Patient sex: M
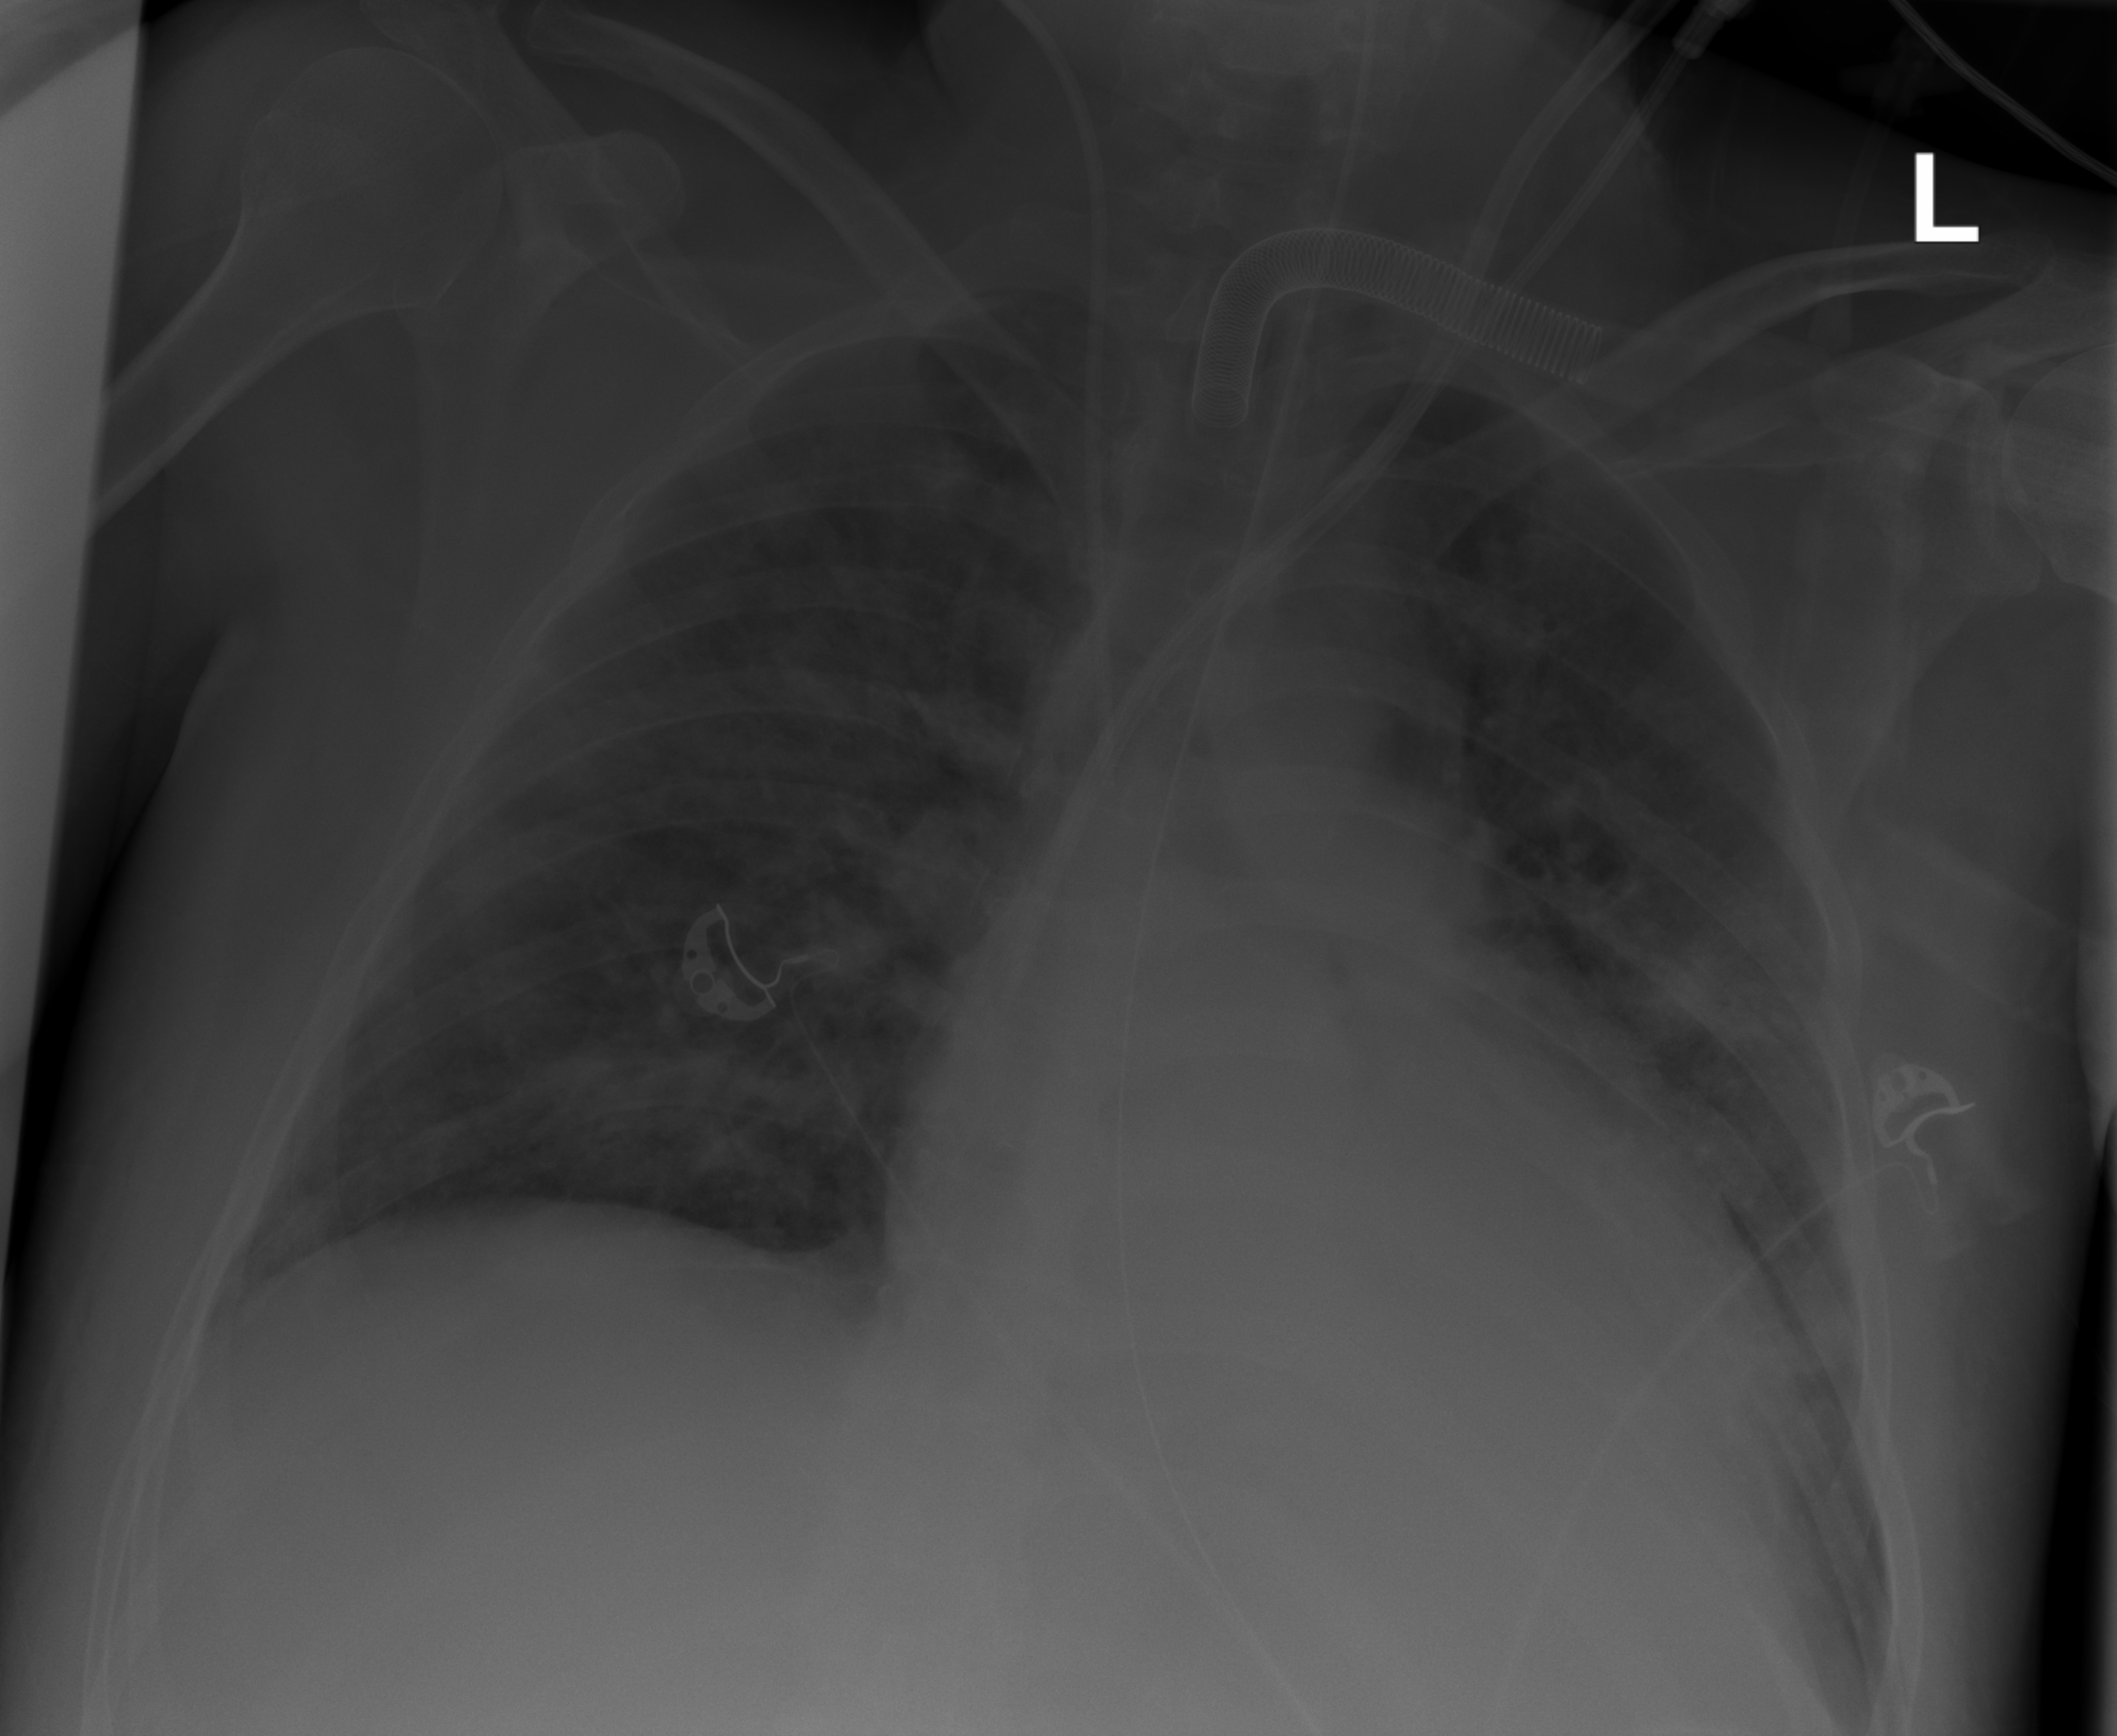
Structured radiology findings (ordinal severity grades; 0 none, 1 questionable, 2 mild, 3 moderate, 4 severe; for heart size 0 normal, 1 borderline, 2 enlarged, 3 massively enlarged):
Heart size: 2
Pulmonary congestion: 2
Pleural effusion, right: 0
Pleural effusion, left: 2
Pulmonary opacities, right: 2
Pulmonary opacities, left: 3
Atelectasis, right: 0
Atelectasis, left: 3